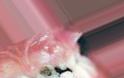
Condition: Caries